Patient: sex F, age 31
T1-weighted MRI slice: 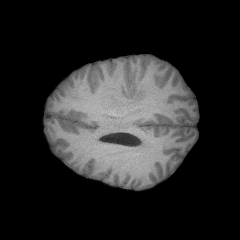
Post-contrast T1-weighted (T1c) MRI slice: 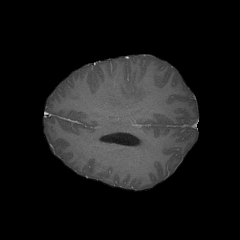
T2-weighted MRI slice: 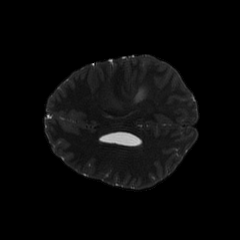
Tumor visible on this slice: yes
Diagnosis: Glioblastoma, IDH-wildtype
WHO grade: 4